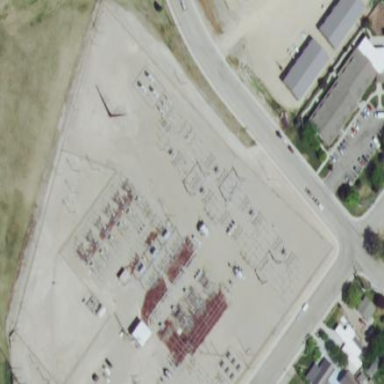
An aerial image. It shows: Power substation.